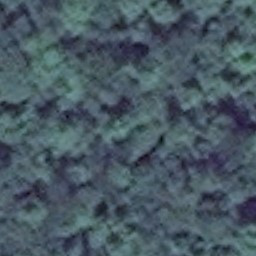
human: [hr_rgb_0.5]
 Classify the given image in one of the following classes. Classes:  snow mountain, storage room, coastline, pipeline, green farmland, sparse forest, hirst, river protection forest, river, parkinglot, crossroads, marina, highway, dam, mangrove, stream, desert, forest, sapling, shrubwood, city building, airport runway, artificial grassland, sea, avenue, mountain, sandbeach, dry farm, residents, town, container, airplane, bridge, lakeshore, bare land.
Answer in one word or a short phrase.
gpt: forest